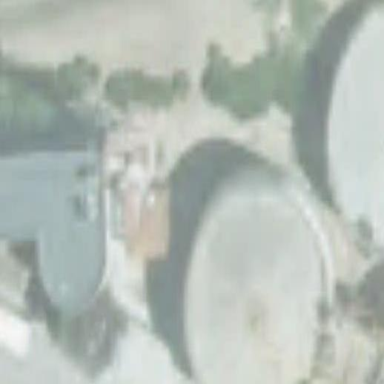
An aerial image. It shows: Silo building.